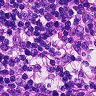
Metastatic tissue present: no